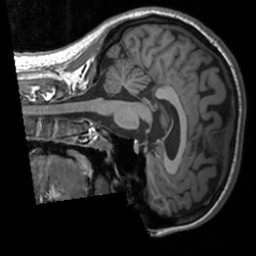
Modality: T1w
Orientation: sagittal
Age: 23
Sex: female
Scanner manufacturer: siemens
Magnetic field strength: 3 T
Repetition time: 1.9 s
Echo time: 0.00226 s